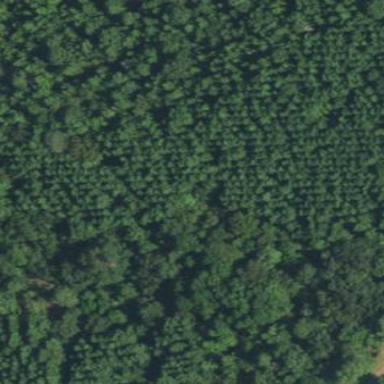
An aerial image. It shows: Forest with evergreen needle-leaved trees.